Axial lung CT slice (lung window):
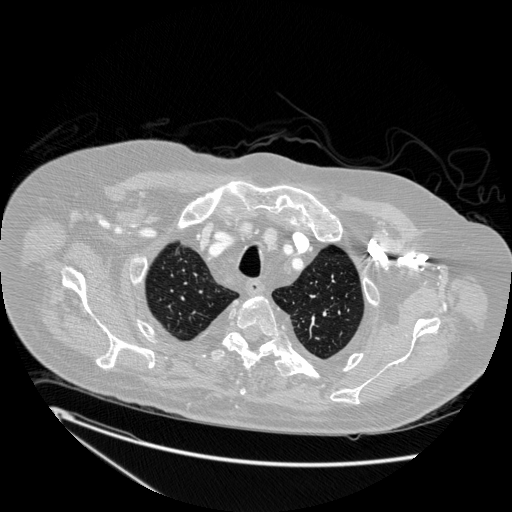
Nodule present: no